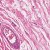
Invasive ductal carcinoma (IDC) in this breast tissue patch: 0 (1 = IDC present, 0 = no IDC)